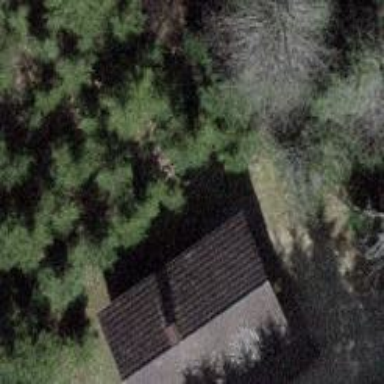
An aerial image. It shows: Shelter building.